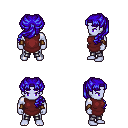
a pixel art fantasy rpg character, male body template, dark elf, purple skin, maroon tunic, metal pants, blue princess hairstyle, cloth bracers, four views (front, back, left, right), 2x2 character sprite sheet, small pixel art, hard edges, no anti-aliasing